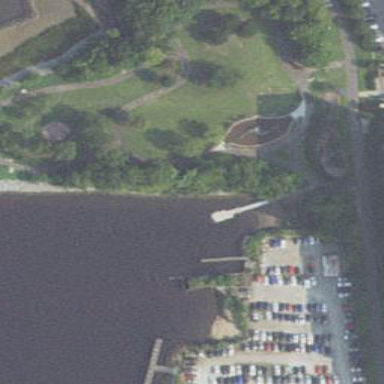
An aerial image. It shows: Lovely park for leisure and relaxation.